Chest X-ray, PA view. Patient: 61 years old, sex F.
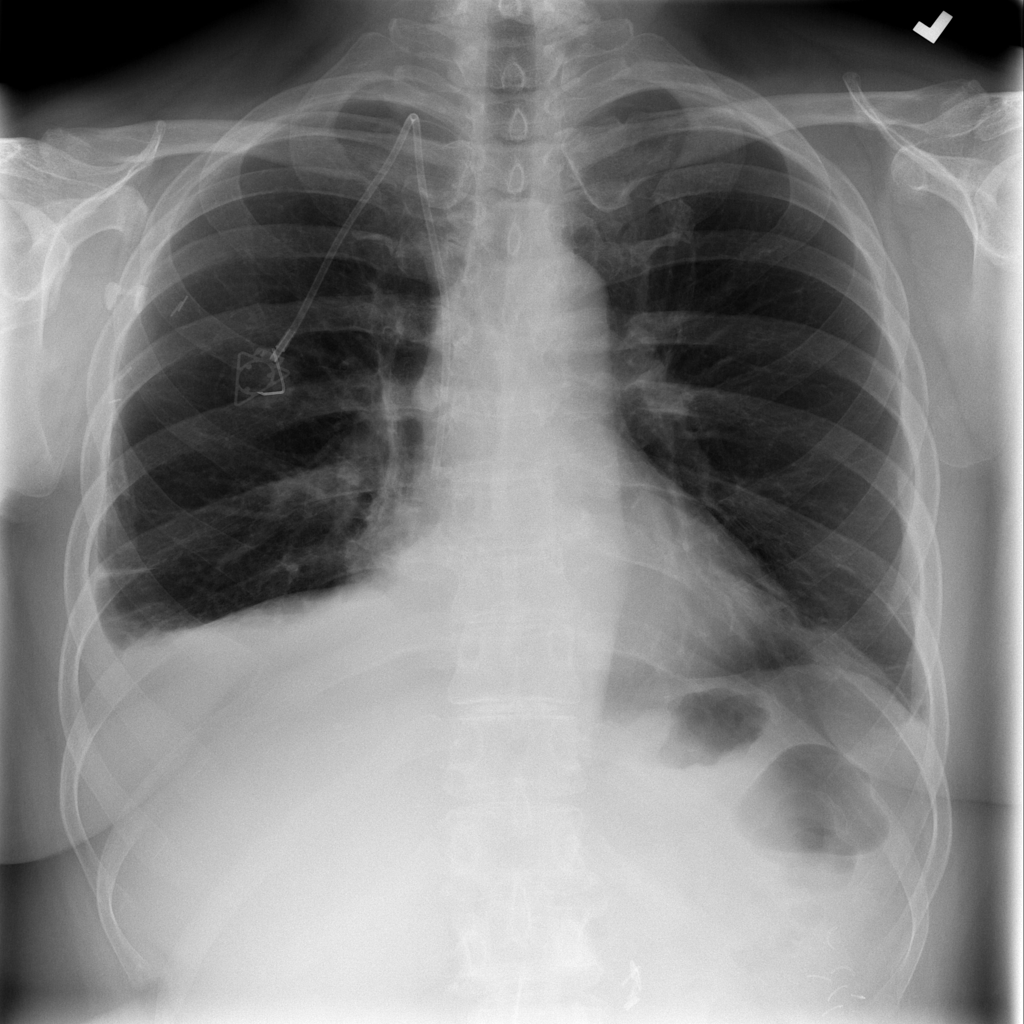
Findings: Atelectasis, Consolidation, Effusion, Infiltration